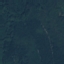
Label: Forest